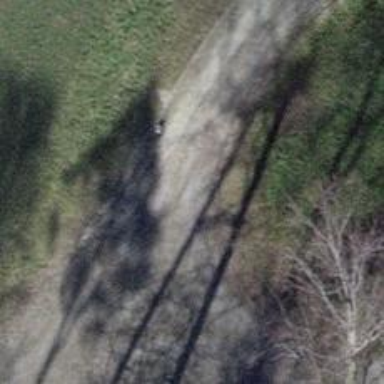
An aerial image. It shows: Gravel track with track type of grade3.